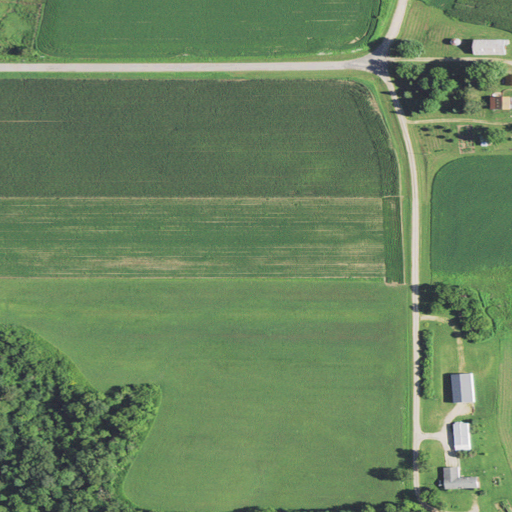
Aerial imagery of mountain in Wisconsin named Nerike Hill containing cultivated crops, open development, pasture, low intensity development, deciduous forest, mixed forest, and medium intensity development